Question: I need to insert data in the block of red '<title> DATA HERE </title>' and in this
'<description> <text> DATA HERE</text> </description>'
using Simple XML. Below is a sample of the XML tree-

Below is my PHP code from creating the XML tags and data from '<question>' onward but I have no clue how to do the above.
'''
$questionLoad = $xml->children()[0]->addChild('question');
$textQue = $questionLoad->addChild('text', $que);
$optionNode = $questionLoad->addChild('option');
$ans1 = $optionNode->addChild('text', $answer1);
$score = $optionNode->addChild('score', $score1);
$explain = $optionNode->addChild('explanation');
$expl1 = $explain->addChild('text', $explanation1);
$xml->asXML('test.xml');
'''
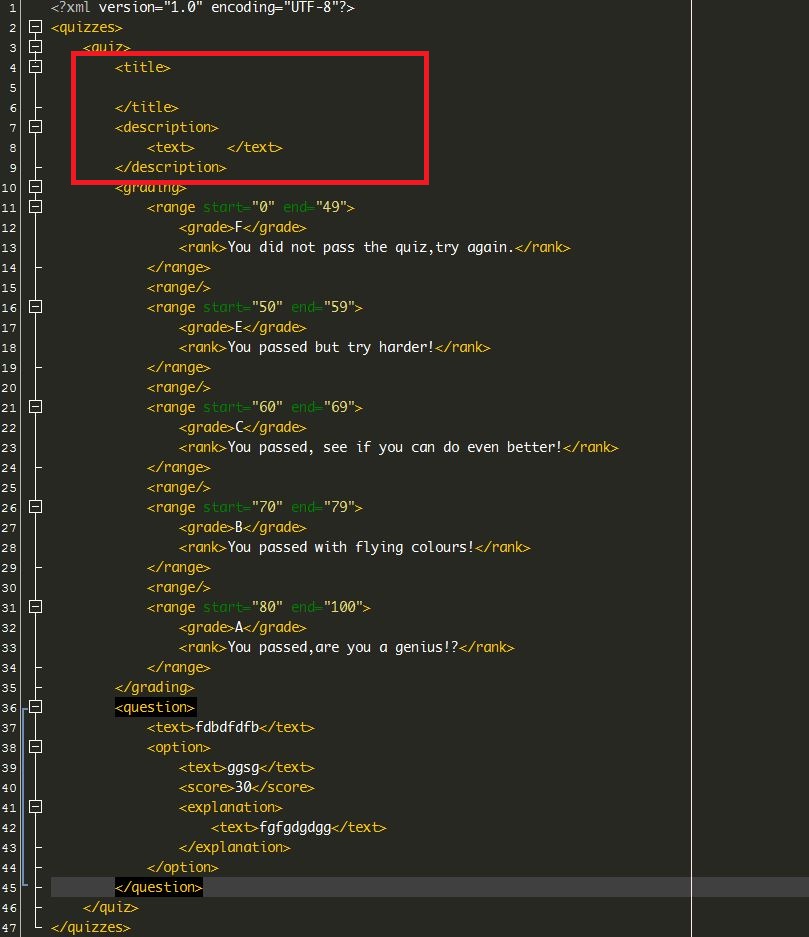
Answer: Like this:
<URL>
'''
<?php
$xml = '<?xml version="1.0" encoding="UTF-8"?>
<quizzes>
<quiz>
<title>
</title>
<description>
<text>
</text>
</description>
</quiz>
</quizzes>';
$quizzes = new SimpleXMLElement($xml);
$quizzes->quiz[0]->title = "TITLE";
$quizzes->quiz[0]->description->text = "DESCRIPTION";
echo $quizzes->asXML();
?>
'''
Outputs:
'''
<?xml version="1.0" encoding="UTF-8"?>
<quizzes>
<quiz>
<title>TITLE</title>
<description>
<text>DESCRIPTION</text>
</description>
</quiz>
</quizzes>
'''